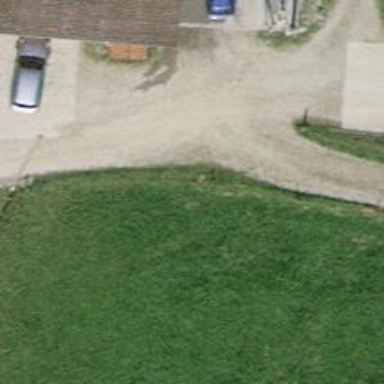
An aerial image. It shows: Compacted alley used as service road.